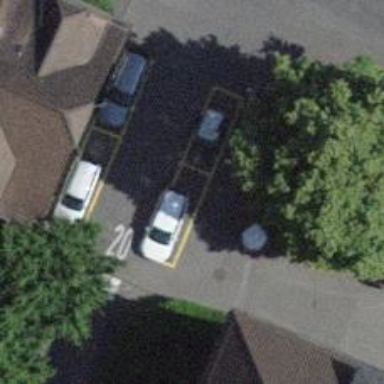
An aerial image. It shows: Parking lane with parallel orientation.